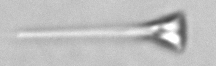
Label: Asterionellopsis_glacialis